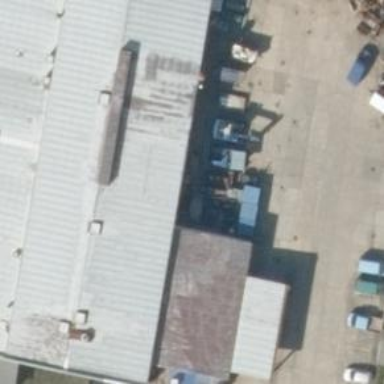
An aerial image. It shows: Commercial building.